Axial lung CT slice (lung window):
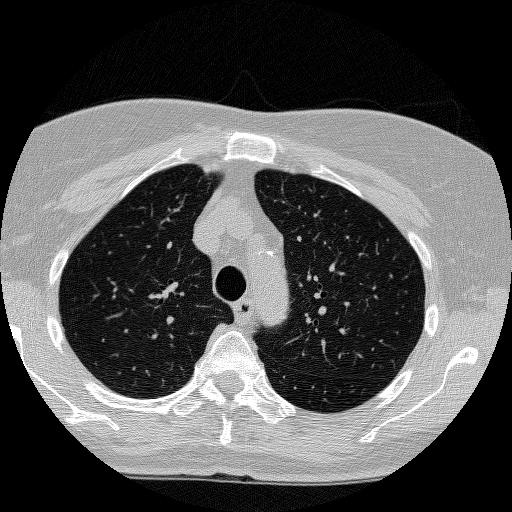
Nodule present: no